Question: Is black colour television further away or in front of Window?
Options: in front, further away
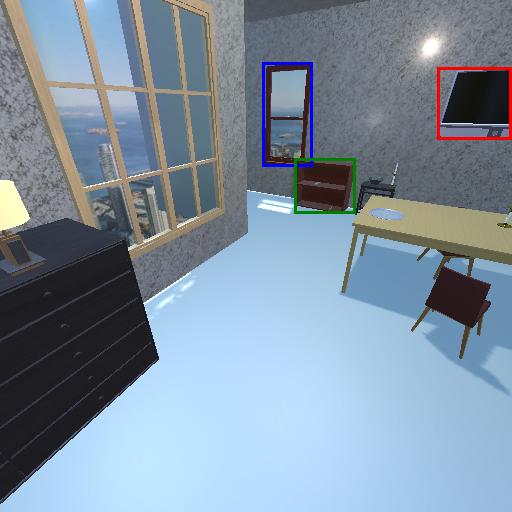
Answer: in front